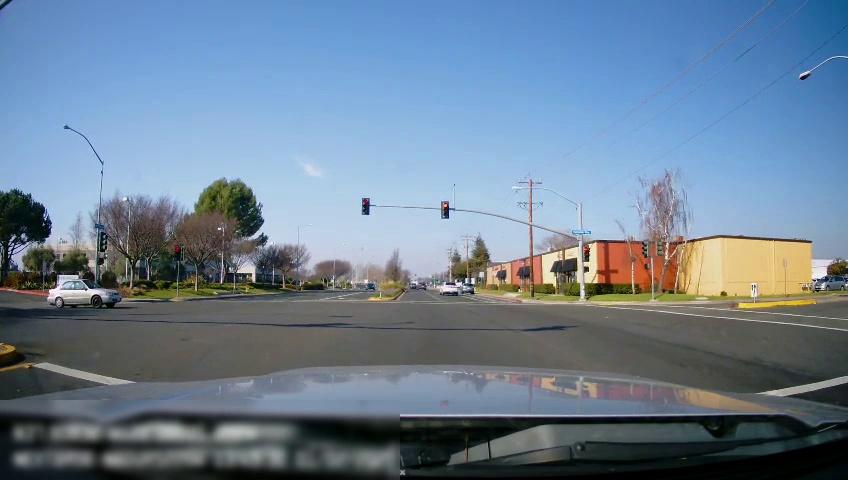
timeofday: Day
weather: Sunny
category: Drivable Space
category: Vehicles | Car
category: Vehicles | SUV
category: Vehicles | SUV
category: Vehicles | SUV
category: Vehicles | Car
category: Lanes | Alternate Lane
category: Lanes | Current Lane
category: Lanes | Current Lane
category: Lanes | Alternate Lane
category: Lanes | Alternate Lane
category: Lanes | Opposite Lane
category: Traffic | Lights
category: Traffic | Lights
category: Traffic | Lights
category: Traffic | Lights
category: Traffic | Lights
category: Traffic | Signs
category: Traffic | Lights
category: Traffic | Lights
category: Traffic | Lights
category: Traffic | Signs
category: Traffic | Signs